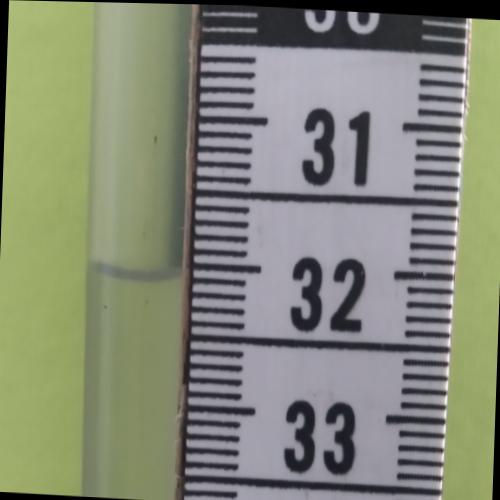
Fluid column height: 32.1 cm